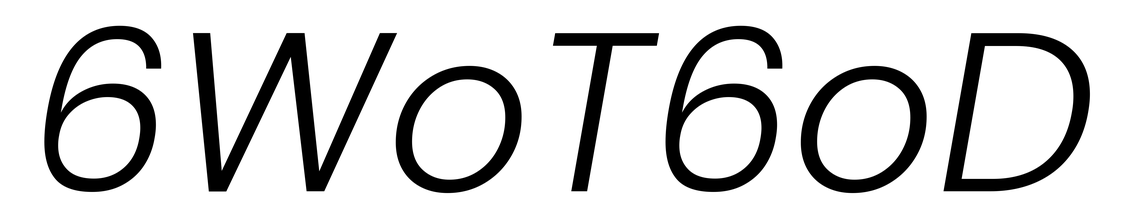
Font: Poppins-LightItalic